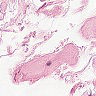
Metastatic tissue present: no